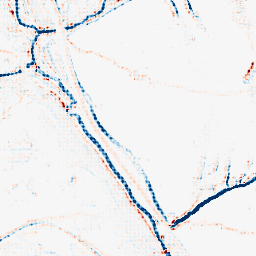
Category: morphological
Decomposition family: morphological_ellipse
Decomposition parameters: operation: average
width: 5
height: 5
Upsampling method: sinc_blackman
Upsampling parameters: scale: 4
kernel_size: 4
Upsampling scale: 4